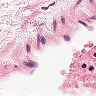
Metastatic tissue present: no